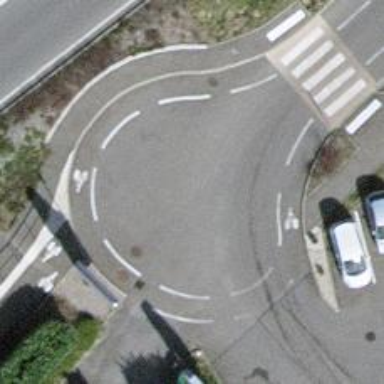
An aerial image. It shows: Turning loop on the road.